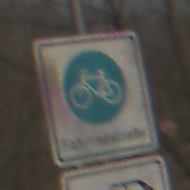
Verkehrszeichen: BeginnFahrradstrasse
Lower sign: MehrspurigeFahrzeugeFrei1
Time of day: MorningAfternoon
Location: Outdoor (Nature)
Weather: PartlyCloudy
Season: Winter
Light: Natural